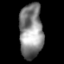
Tissue: lung
Cell type: T cells
Senescence score: 0.1409
Nuclear area (px): 1251
Mean DAPI intensity: 135.091